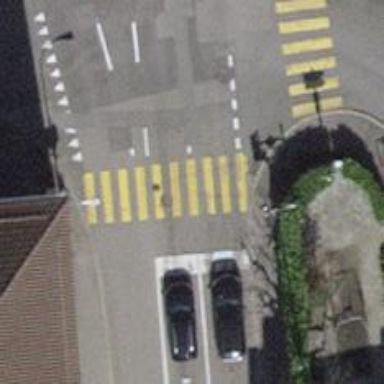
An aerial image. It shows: Crossing with traffic signals.